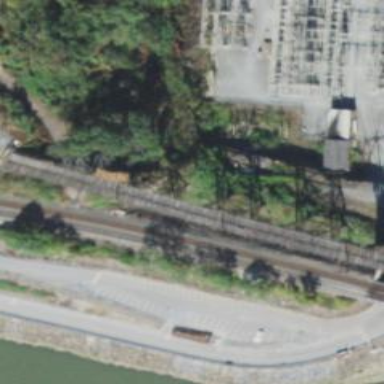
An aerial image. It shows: Railway track.